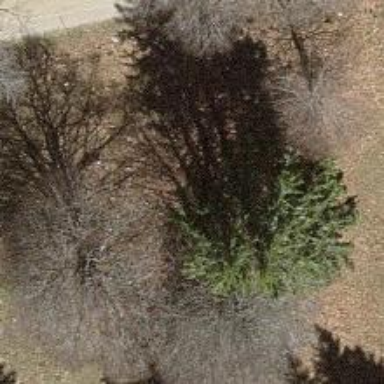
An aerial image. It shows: Beautiful tree in nature.